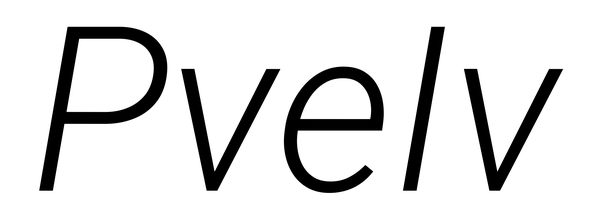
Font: Roboto-Italic_Light_Italic